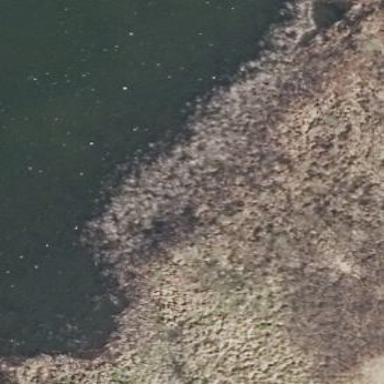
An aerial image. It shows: Wetland area.